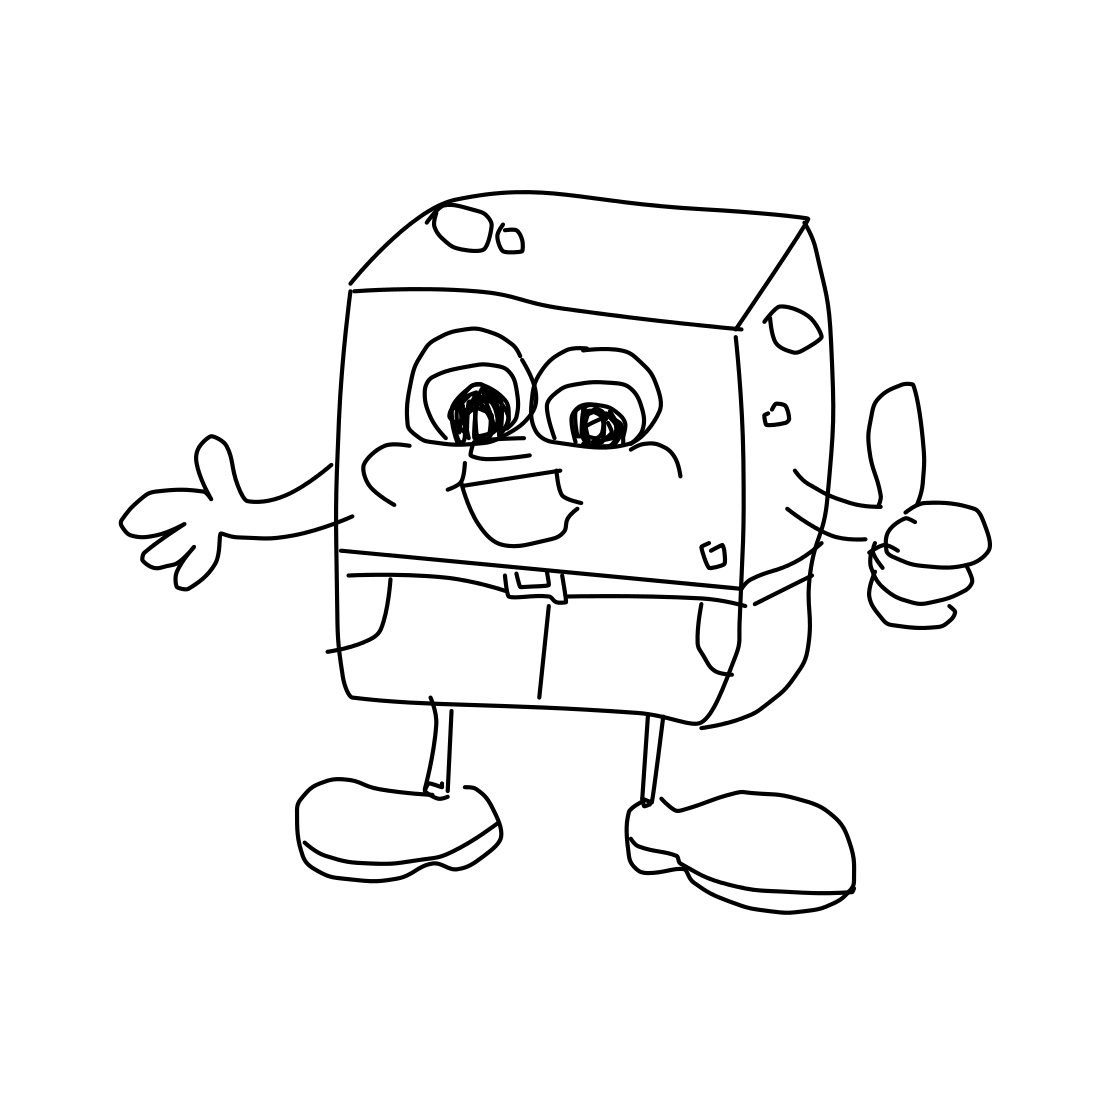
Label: sponge bob